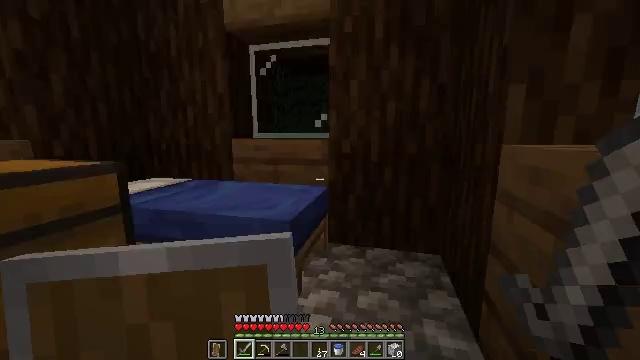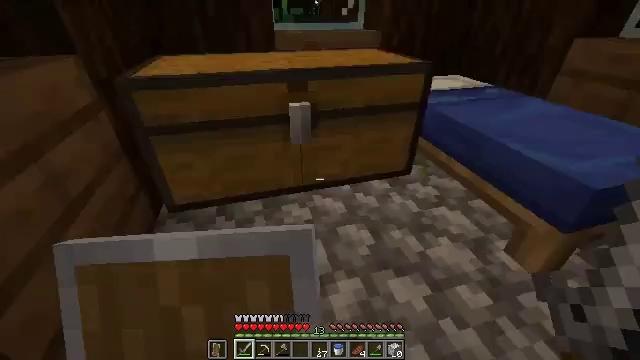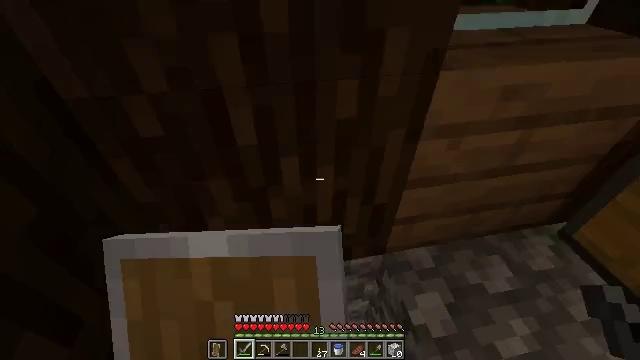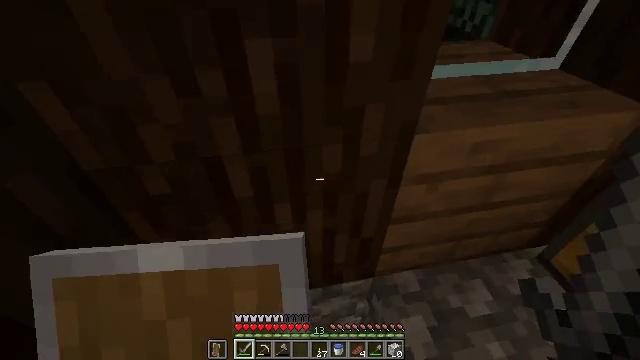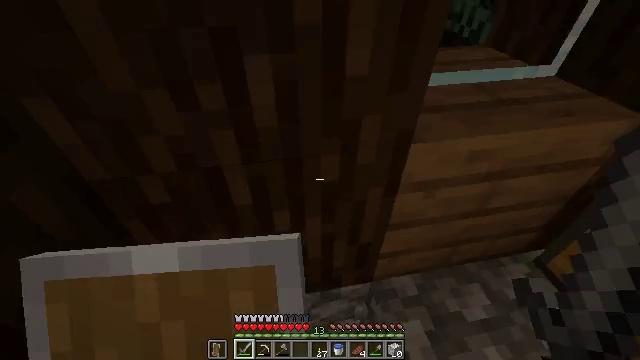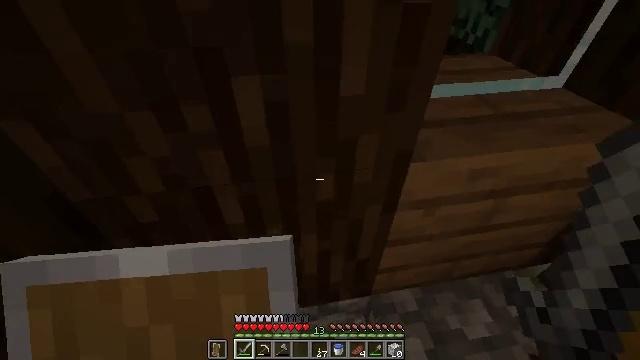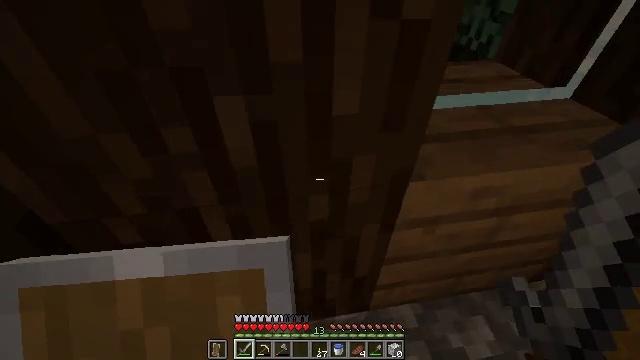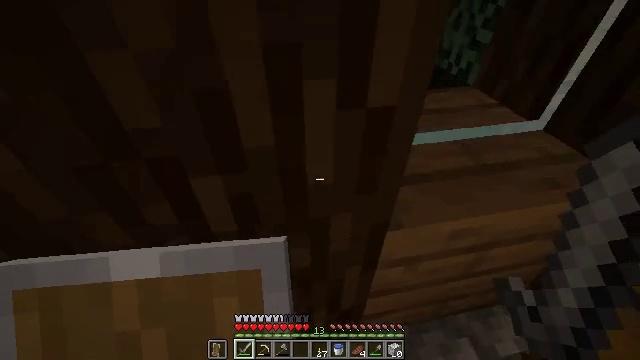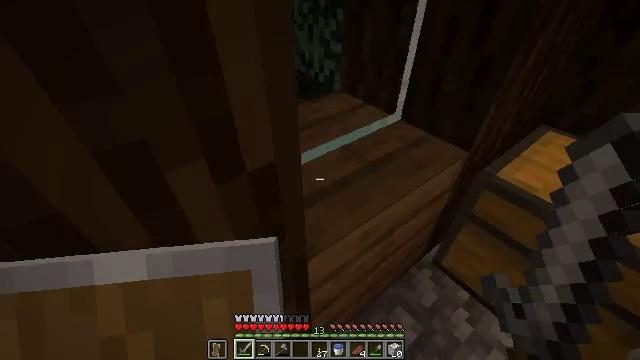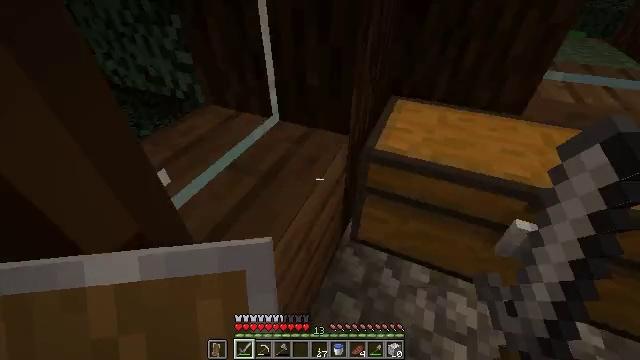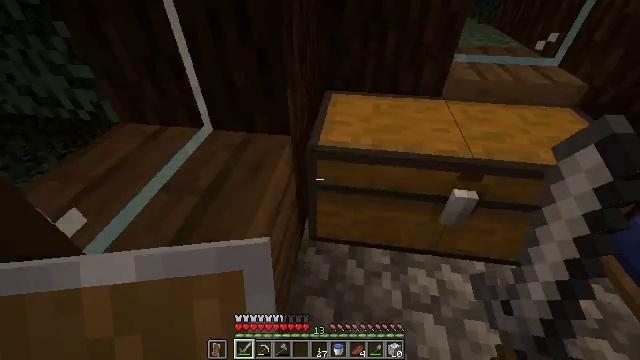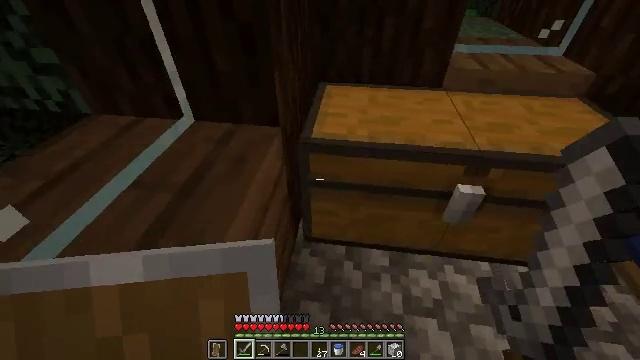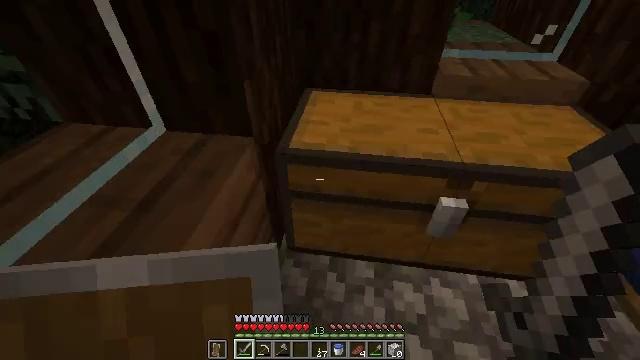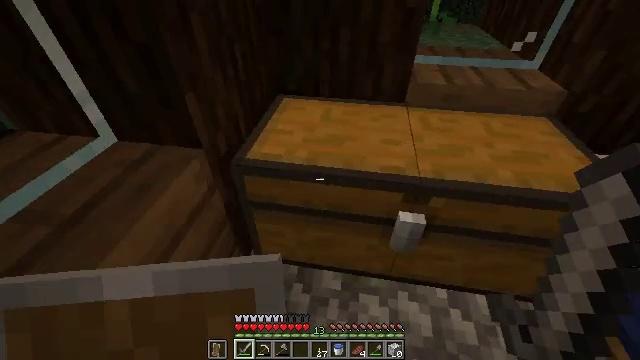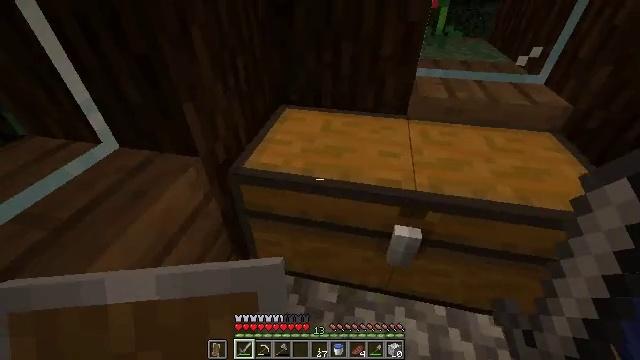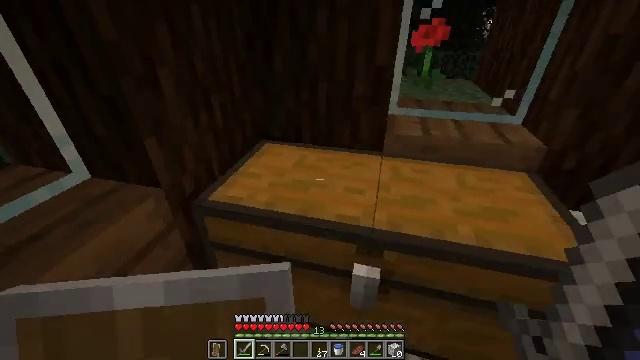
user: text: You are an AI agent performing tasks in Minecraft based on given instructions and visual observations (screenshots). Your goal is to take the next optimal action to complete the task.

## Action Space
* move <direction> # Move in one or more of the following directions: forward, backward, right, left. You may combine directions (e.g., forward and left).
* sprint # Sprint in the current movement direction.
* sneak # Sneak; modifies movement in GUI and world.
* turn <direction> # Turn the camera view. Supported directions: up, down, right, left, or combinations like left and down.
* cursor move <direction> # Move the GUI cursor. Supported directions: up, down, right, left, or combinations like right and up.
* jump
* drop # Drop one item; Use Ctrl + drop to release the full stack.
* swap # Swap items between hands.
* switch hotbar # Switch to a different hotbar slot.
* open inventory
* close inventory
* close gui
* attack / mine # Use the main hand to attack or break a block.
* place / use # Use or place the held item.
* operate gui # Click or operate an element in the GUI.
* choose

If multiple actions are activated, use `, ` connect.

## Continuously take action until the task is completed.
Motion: motion action
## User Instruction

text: Use the crafting table to get a cobblestone wall.
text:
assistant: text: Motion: move forward, jump
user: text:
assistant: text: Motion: move forward and move right, turn left and down, jump
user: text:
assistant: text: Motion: move forward
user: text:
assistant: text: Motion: move forward
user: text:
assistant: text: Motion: move forward, jump
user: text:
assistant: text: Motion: move forward and move right, jump
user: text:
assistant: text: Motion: move forward and move right, turn right
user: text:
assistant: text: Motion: move right, turn right
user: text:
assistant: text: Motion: move right, turn right
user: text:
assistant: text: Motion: move right, turn right
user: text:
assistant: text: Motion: move right
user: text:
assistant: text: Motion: move right
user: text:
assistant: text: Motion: move right, turn left
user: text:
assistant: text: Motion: move right, turn left and up
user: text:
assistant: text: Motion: move right, turn left and up
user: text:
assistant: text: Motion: move right, turn left and up
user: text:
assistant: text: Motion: move back and move right, turn left and up
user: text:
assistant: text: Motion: move back, turn left and up
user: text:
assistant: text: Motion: move back, turn left and up
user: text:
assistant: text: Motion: move back, turn left
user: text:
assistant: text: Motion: move back, turn left
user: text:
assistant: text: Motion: turn right and down
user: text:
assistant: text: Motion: turn right and down
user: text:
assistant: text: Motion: turn right and down
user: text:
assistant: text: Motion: turn right
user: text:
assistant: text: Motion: turn right and down
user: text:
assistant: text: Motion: use / place
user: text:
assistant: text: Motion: use / place
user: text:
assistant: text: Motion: no_op
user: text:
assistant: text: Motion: no_op